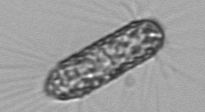
Label: Corethron_hystrix